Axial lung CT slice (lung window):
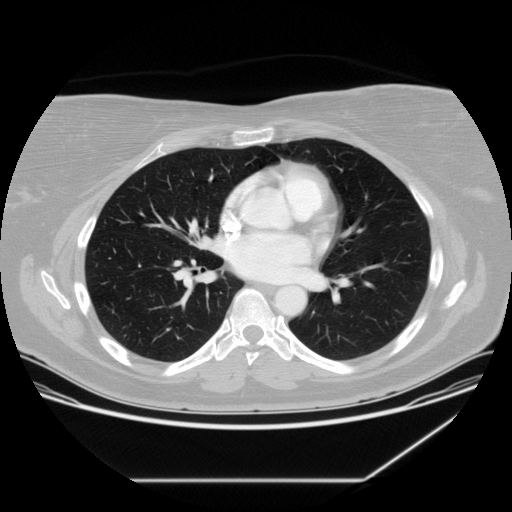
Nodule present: no